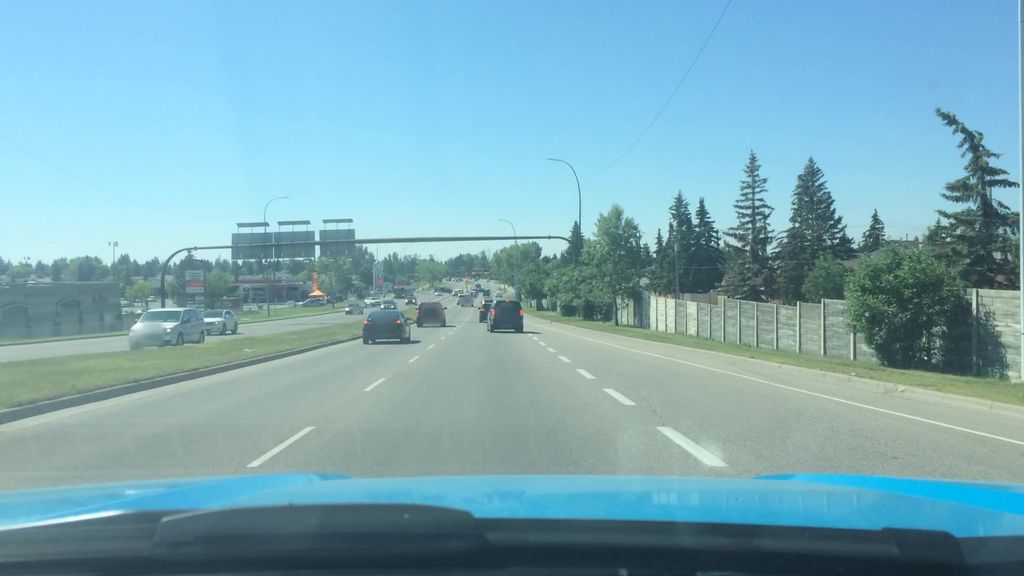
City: calgary